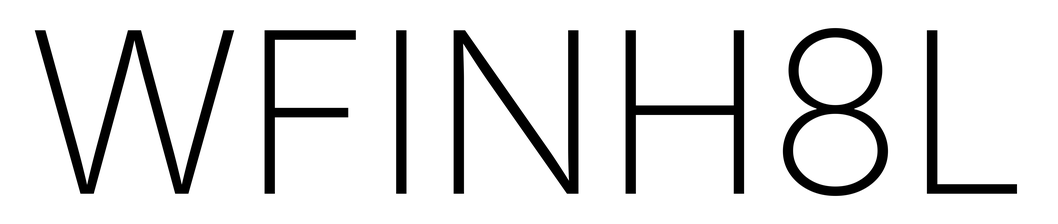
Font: Inter_ExtraLight